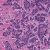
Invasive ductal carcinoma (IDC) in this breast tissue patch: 1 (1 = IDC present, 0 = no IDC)